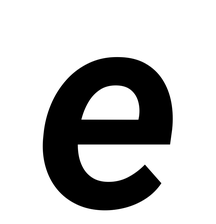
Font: Roboto-Italic_SemiBold_Italic